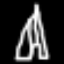
Label: The Eiffel Tower